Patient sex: M
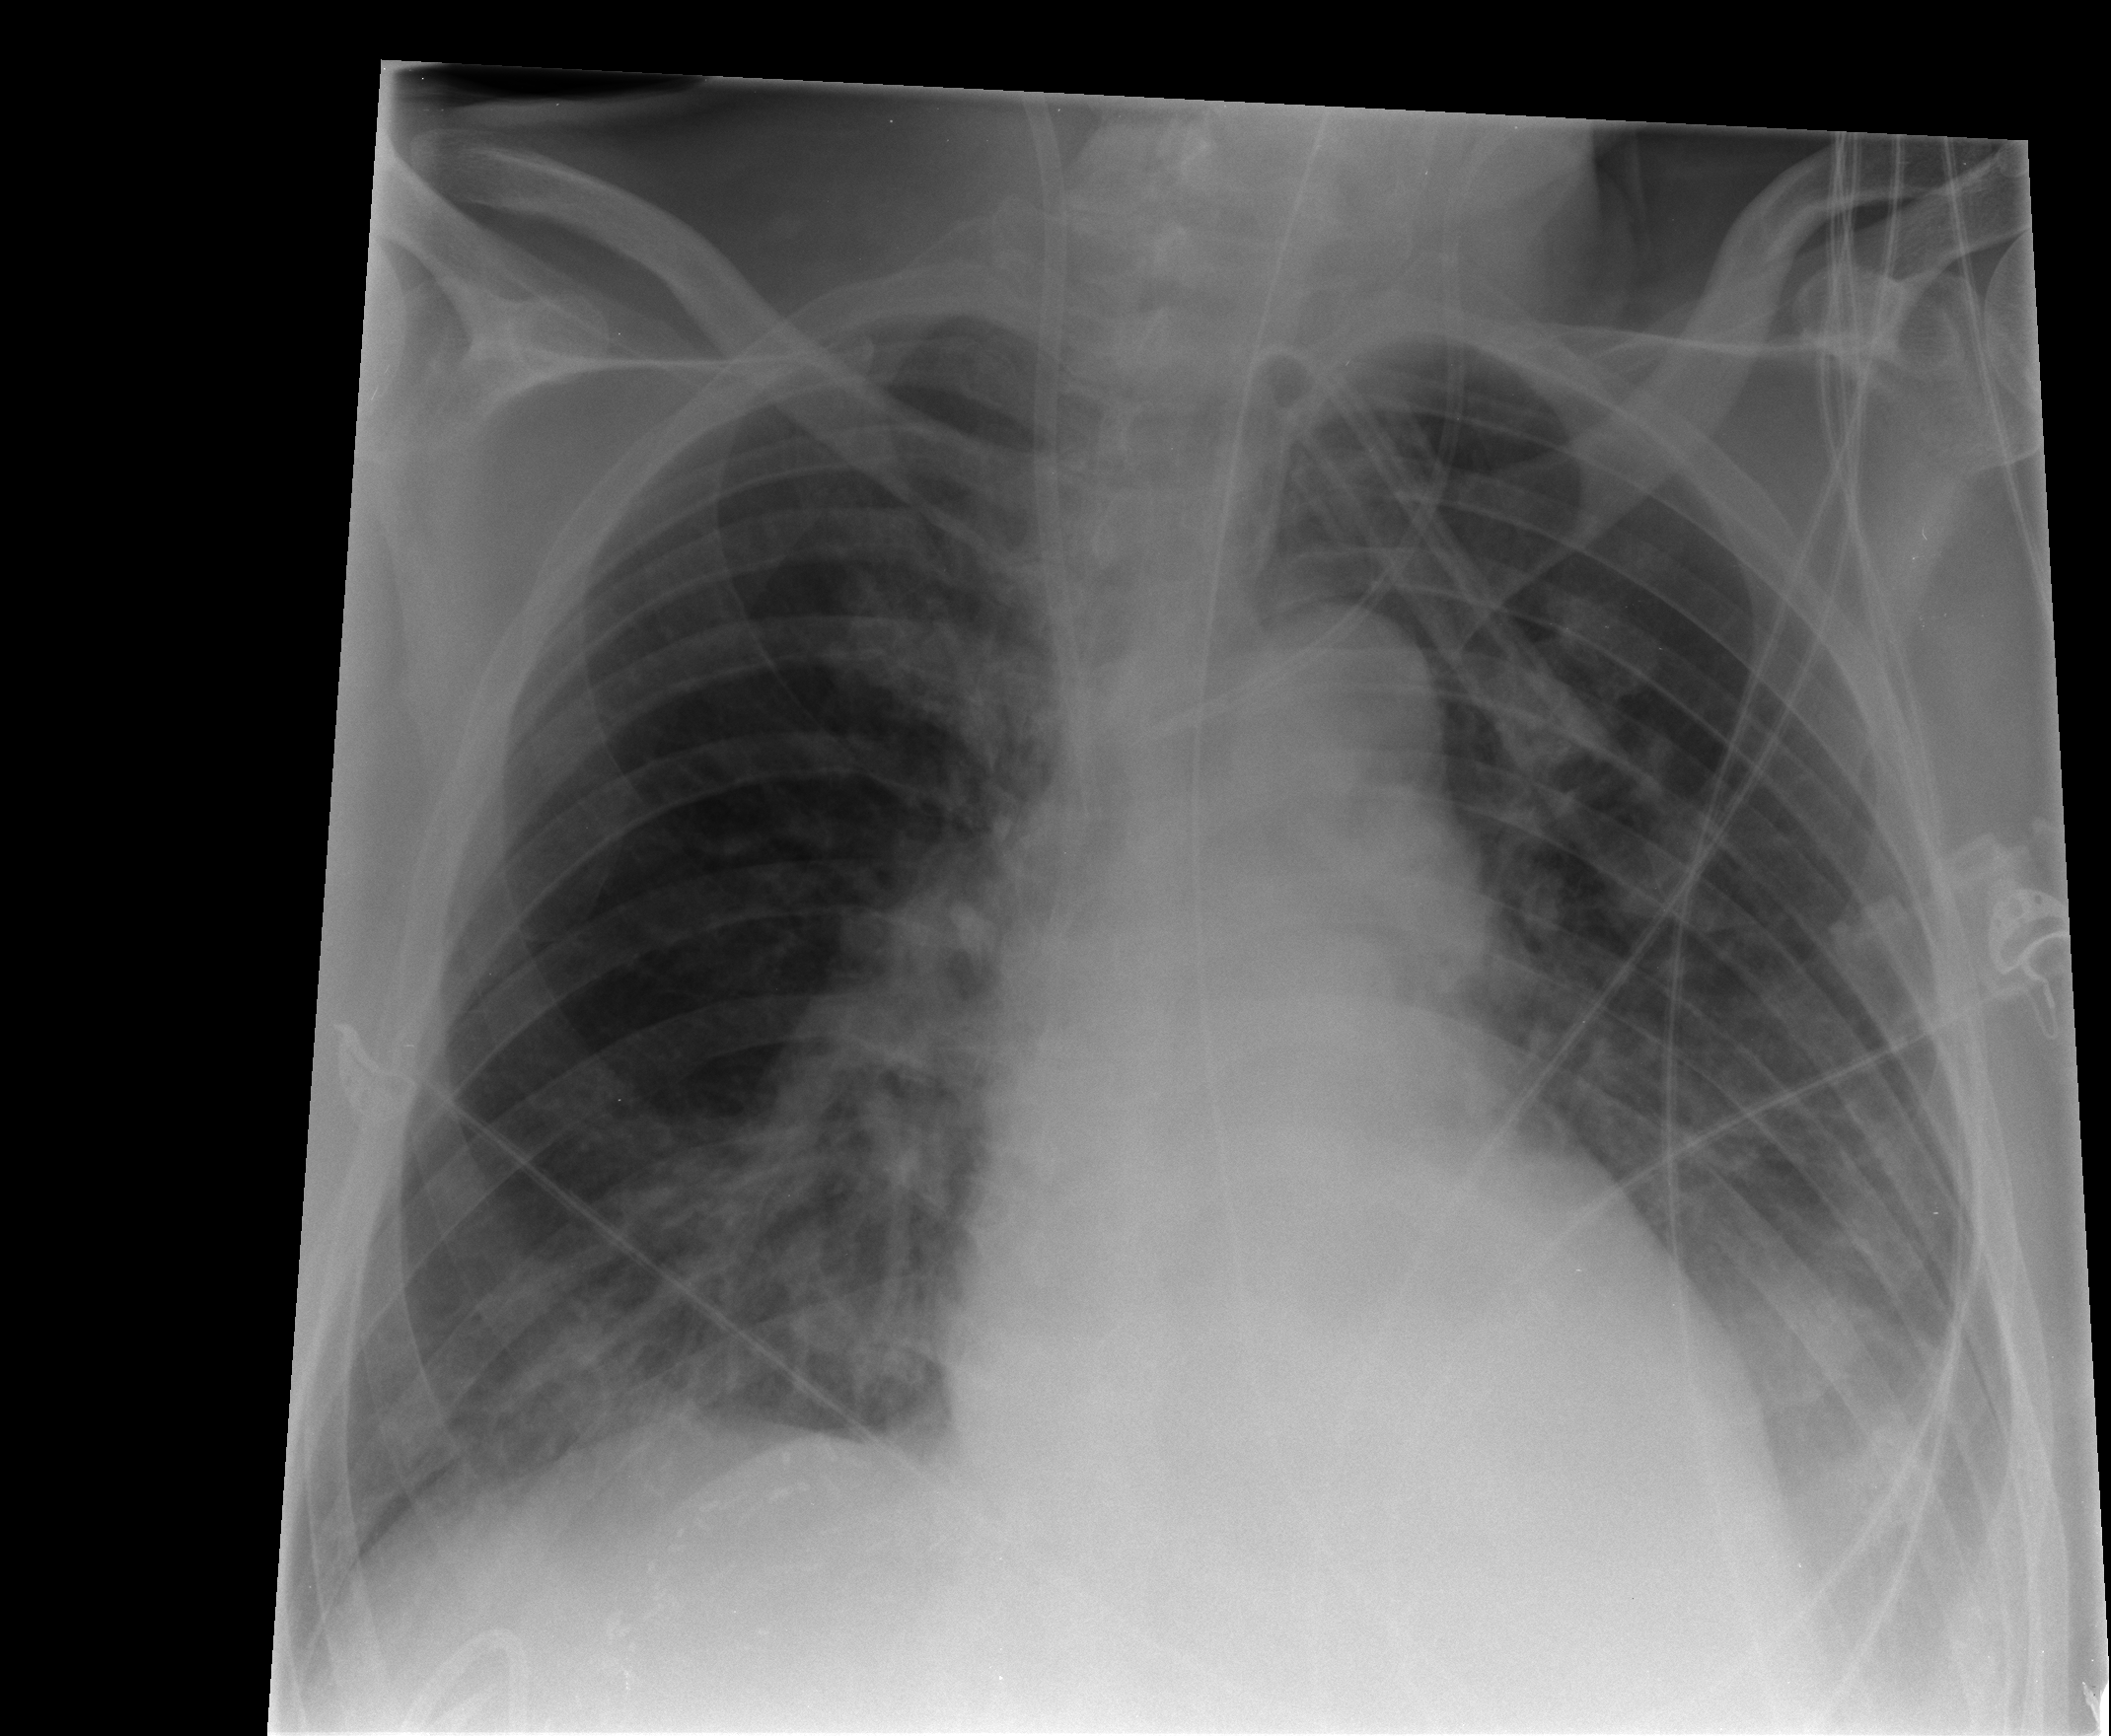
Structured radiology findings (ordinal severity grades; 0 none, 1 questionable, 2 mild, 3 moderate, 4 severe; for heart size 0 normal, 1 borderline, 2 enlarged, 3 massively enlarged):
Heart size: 0
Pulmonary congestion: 0
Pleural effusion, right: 0
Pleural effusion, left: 2
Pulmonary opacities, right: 0
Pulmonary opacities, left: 0
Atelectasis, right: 0
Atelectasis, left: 0